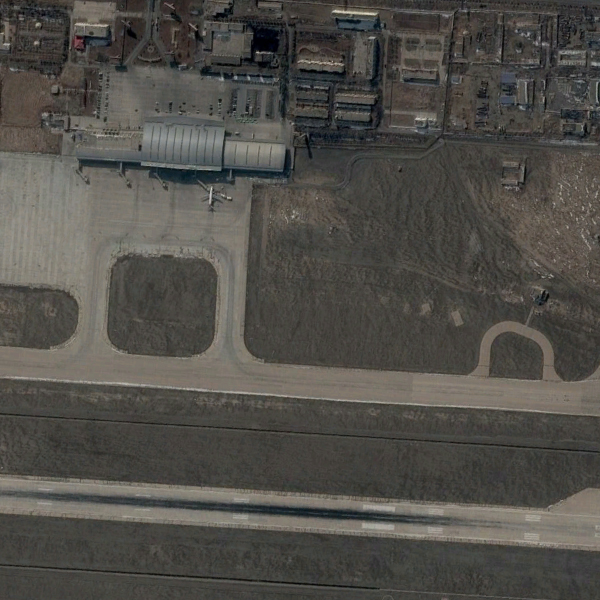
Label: Airport